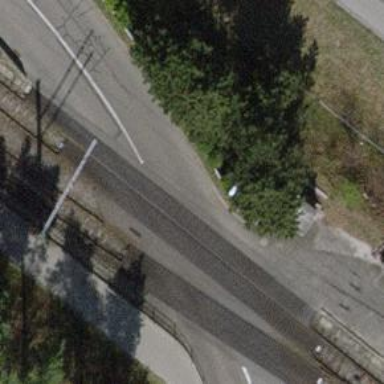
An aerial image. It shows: Full barrier level crossing on railway.